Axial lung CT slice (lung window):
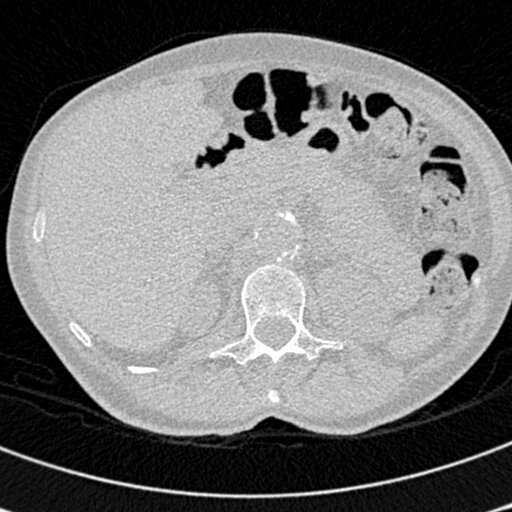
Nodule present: no